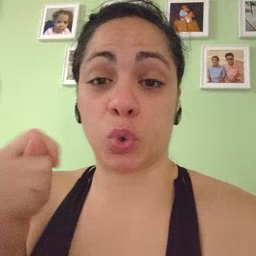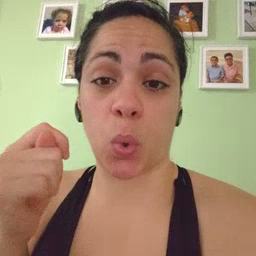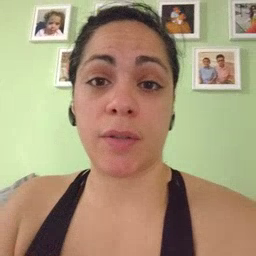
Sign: toy